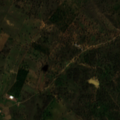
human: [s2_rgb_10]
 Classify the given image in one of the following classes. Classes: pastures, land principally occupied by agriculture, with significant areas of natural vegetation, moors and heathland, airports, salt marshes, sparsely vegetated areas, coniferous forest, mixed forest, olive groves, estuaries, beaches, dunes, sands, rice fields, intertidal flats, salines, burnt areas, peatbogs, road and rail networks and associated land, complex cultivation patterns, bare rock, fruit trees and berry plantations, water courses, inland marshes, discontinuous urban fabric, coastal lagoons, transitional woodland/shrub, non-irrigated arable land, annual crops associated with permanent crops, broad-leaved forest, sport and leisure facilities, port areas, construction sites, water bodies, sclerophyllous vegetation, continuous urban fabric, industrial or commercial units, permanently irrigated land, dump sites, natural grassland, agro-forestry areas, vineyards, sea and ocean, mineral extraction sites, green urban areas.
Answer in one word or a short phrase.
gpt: non-irrigated arable land, pastures, agro-forestry areas